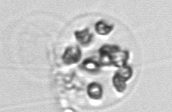
Label: Phaeocystis